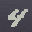
Label: 4